Aerial crown-view tile of a tropical tree (Barro Colorado Island, Panama), acquired 20250414:
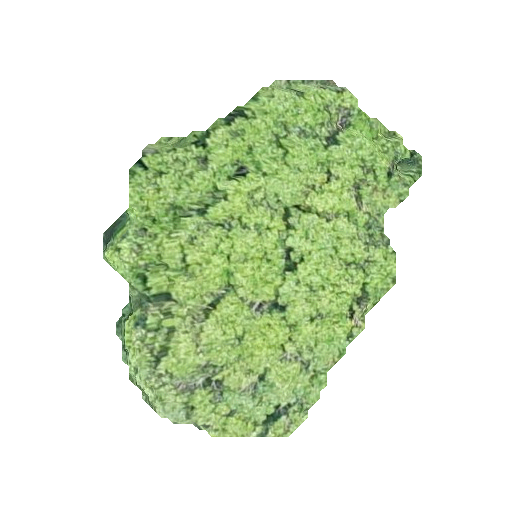
Species: Ocotea leptobotra
GBIF accepted scientific name: Ocotea leptobotra
Crown area: 115.481 m²